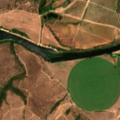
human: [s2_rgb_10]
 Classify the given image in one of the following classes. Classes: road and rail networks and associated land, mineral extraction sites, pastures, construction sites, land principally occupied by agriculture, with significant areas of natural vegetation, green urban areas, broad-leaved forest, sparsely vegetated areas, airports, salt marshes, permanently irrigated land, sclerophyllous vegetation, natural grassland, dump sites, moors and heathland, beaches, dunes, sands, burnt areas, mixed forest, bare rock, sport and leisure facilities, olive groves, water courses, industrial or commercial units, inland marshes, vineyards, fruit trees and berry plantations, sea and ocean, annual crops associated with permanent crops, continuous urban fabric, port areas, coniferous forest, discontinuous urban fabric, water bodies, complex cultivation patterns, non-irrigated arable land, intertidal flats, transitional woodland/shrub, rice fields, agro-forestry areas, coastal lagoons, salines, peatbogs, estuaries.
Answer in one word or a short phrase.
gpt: non-irrigated arable land, permanently irrigated land, vineyards, complex cultivation patterns, agro-forestry areas, broad-leaved forest, transitional woodland/shrub, water bodies